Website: bh-photo
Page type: receipt
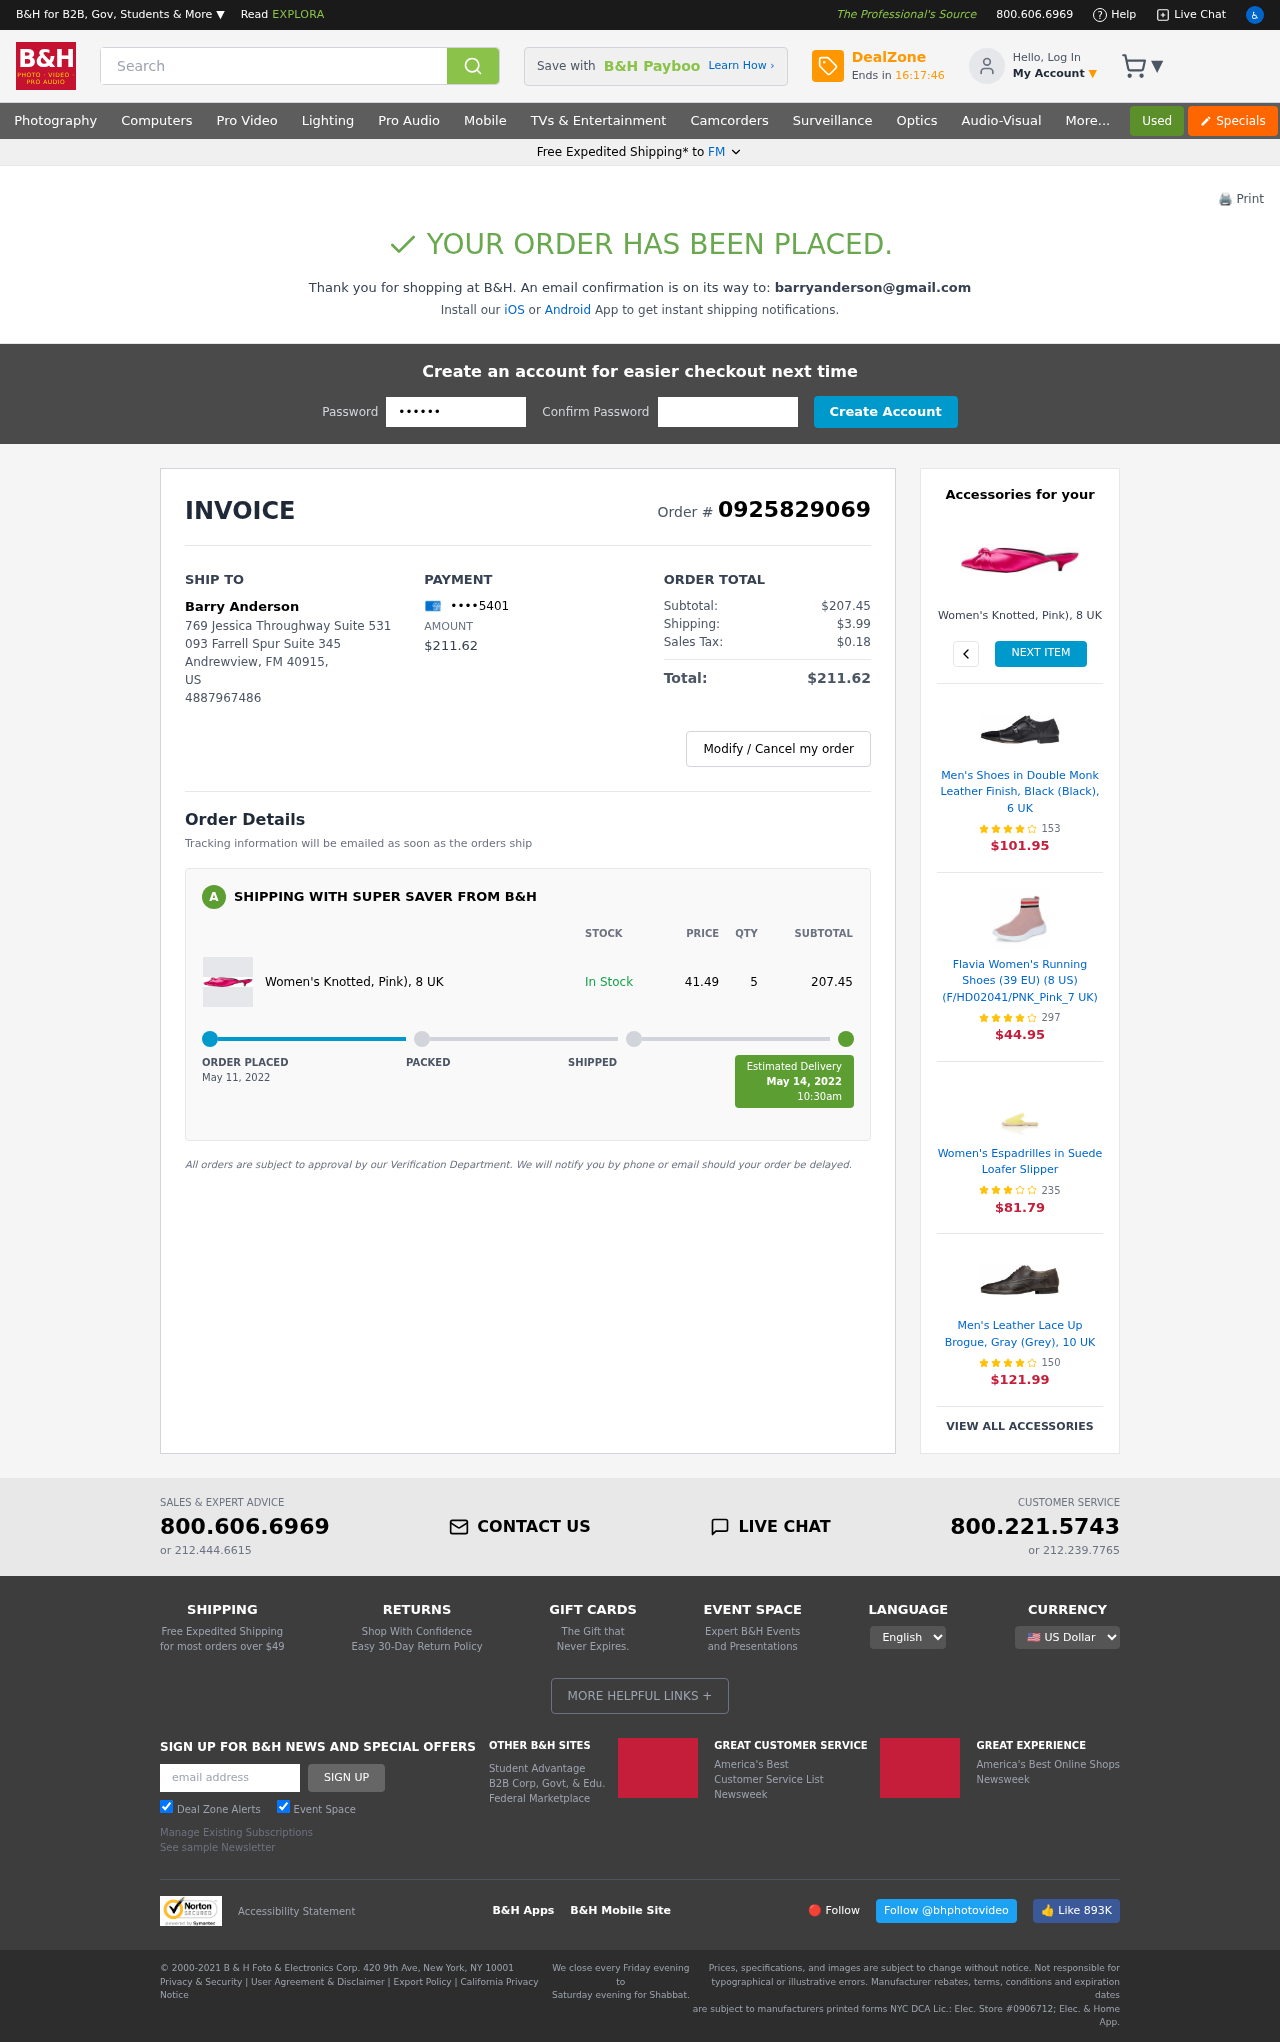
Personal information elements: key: PII_CARD_LAST4
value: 5401
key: PII_CITY
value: Andrewview
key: PII_EMAIL
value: barryanderson@gmail.com
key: PII_FULLNAME
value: Barry Anderson
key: PII_PHONE
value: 4887967486
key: PII_POSTCODE
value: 40915
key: PII_STATE
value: FM
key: PII_STATE_ABBR
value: FM
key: PII_STREET
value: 769 Jessica Throughway Suite 531
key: PII_STREET2
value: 093 Farrell Spur Suite 345
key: PII_COUNTRY_CODE
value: US
Product elements: key: PRODUCT1_NAME
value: Women's Knotted, Pink), 8 UK
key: PRODUCT1_PRICE
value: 41.49
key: PRODUCT1_QUANTITY
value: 5
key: PRODUCT1_NAME2
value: Women's Knotted, Pink), 8 UK
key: PRODUCT2_NAME
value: Men's Shoes in Double Monk Leather Finish, Black (Black), 6 UK
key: PRODUCT2_NUM_RATINGS
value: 153
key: PRODUCT2_PRICE
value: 101.95
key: PRODUCT3_NAME
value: Flavia Women's Running Shoes (39 EU) (8 US) (F/HD02041/PNK_Pink_7 UK)
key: PRODUCT3_NUM_RATINGS
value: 297
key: PRODUCT3_PRICE
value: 44.95
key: PRODUCT4_NAME
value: Women's Espadrilles in Suede Loafer Slipper
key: PRODUCT4_NUM_RATINGS
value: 235
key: PRODUCT4_PRICE
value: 81.79
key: PRODUCT5_NAME
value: Men's Leather Lace Up Brogue, Gray (Grey), 10 UK
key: PRODUCT5_NUM_RATINGS
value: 150
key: PRODUCT5_PRICE
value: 121.99
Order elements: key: ORDER_ID
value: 0925829069
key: ORDER_TOTAL
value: $211.62
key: ORDER_SUBTOTAL
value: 207.45
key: ORDER_SUBTOTAL
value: $207.45
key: ORDER_SHIPPING_COST
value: $3.99
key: ORDER_TAX
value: $0.18
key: ORDER_DATE
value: May 11, 2022
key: ORDER_DELIVERY_DATE
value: May 14, 2022
Search elements: key: HEADER_SEARCH
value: Search